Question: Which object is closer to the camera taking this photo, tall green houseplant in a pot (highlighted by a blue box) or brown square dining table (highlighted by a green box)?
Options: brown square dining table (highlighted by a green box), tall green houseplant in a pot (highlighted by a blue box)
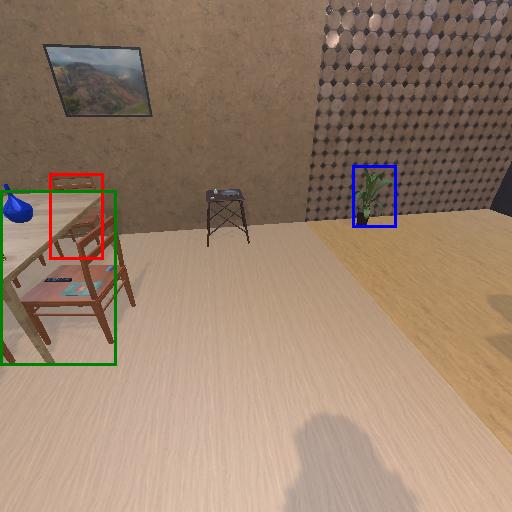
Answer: brown square dining table (highlighted by a green box)